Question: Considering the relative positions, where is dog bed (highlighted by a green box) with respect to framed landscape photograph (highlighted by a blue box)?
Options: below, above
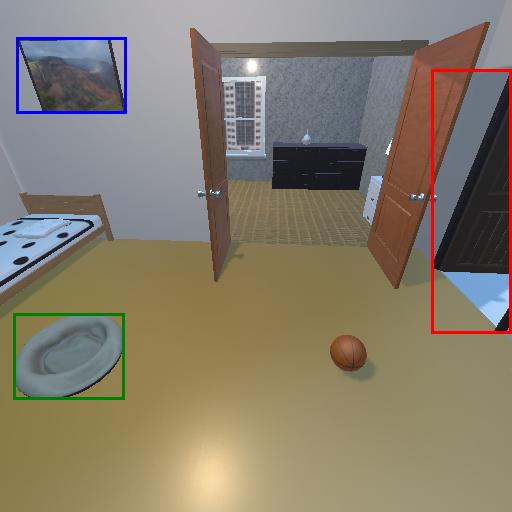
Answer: below